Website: bh-photo
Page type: cross-sells
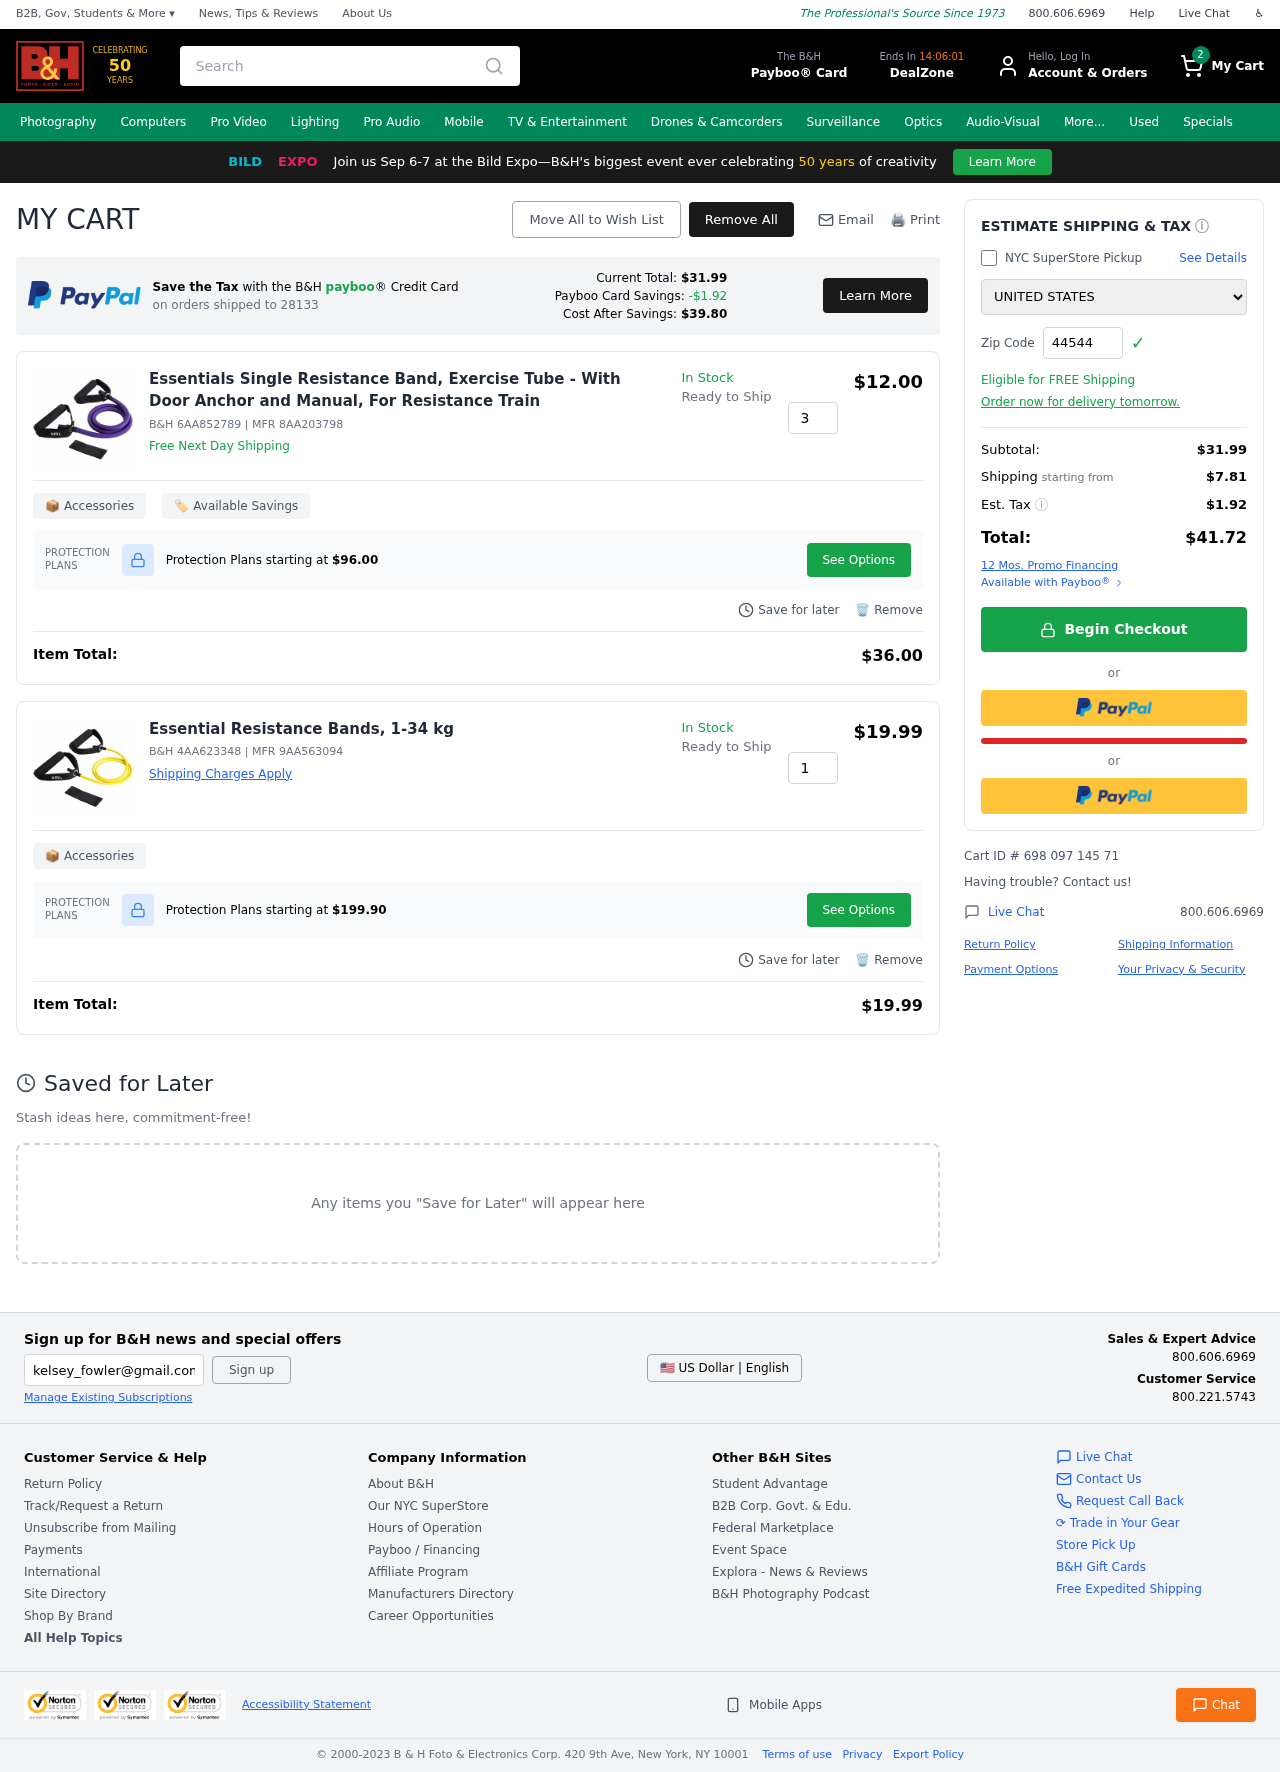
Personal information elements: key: PII_COUNTRY
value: United States
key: PII_POSTCODE
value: on orders shipped to 28133
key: PII_POSTCODE2
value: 44544
Product elements: key: PRODUCT1_NAME
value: Essentials Single Resistance Band, Exercise Tube - With Door Anchor and Manual, For Resistance Train
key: PRODUCT1_PRICE
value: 12
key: PRODUCT1_QUANTITY
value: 3
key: PRODUCT2_NAME
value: Essential Resistance Bands, 1-34 kg
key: PRODUCT2_PRICE
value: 19.99
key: PRODUCT2_QUANTITY
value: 1
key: PRODUCT1_SKU
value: B&H 6AA852789
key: PRODUCT1_MFR
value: MFR 8AA203798
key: PRODUCT1_PROTECTION_PRICE
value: $96.00
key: PRODUCT1_ITEM_TOTAL
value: $36.00
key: PRODUCT2_SKU
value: B&H 4AA623348
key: PRODUCT2_MFR
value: MFR 9AA563094
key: PRODUCT2_PROTECTION_PRICE
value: $199.90
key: PRODUCT2_ITEM_TOTAL
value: $19.99
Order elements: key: ORDER_NUM_ITEMS
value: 2
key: PAYBOO_CURRENT_TOTAL
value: $31.99
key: ORDER_SUBTOTAL
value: $31.99
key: ORDER_SHIPPING_COST
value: $7.81
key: ORDER_TAX
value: $1.92
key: ORDER_TOTAL
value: $41.72
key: ORDER_ID
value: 698 097 145 71
Search elements: key: HEADER_SEARCH
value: Search
Other elements: key: PAYBOO_SAVINGS
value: -$1.92
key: PAYBOO_COST_AFTER_SAVINGS
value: $39.80